Question: When you view the page with a wide browser window, it looks fine. If you resize the window to make it skinny, the header suddenly drops by 60px, which is equal to the body's padding-top. To make this page I started with a simple Bootstrap template and stripped out most of the content. Why is this happening?

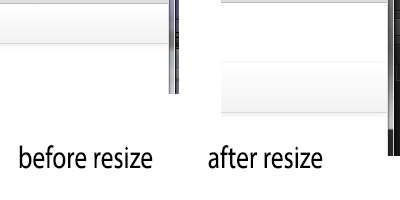
Answer: It turns out the problem was that the custom body css needs to come before the bootstrap.css file:
'''
<style type="text/css">
body {
padding-top: 60px;
padding-bottom: 40px;
}
</style>
<link href="//netdna.bootstrapcdn.com/twitter-bootstrap/2.1.0/css/bootstrap-combined.min.css" rel="stylesheet">
'''